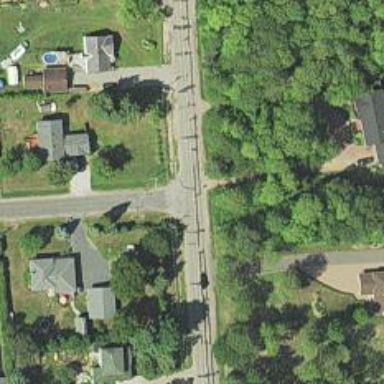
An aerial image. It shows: Smooth asphalt road in residential area.